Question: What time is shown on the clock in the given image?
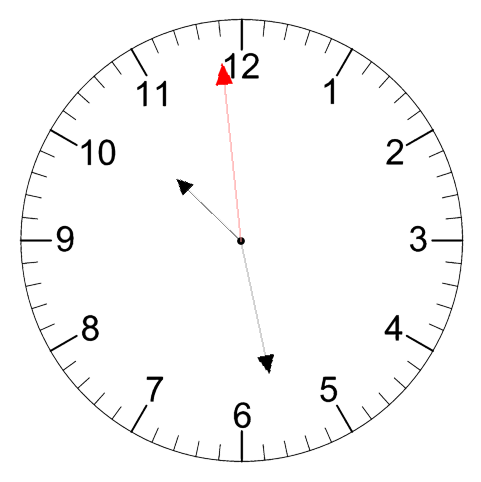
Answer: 10:27:59